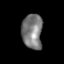
Tissue: lung
Cell type: Epithelial cells
Senescence score: 0.1724
Nuclear area (px): 706
Mean DAPI intensity: 123.2